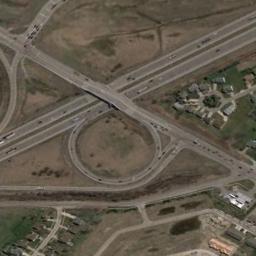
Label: overpass